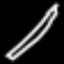
Label: pencil